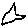
Label: hexagon